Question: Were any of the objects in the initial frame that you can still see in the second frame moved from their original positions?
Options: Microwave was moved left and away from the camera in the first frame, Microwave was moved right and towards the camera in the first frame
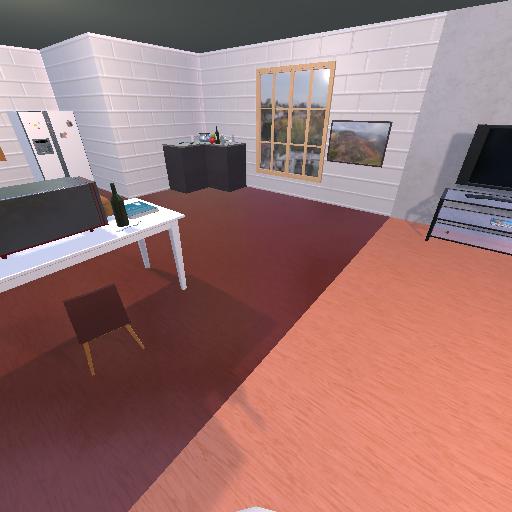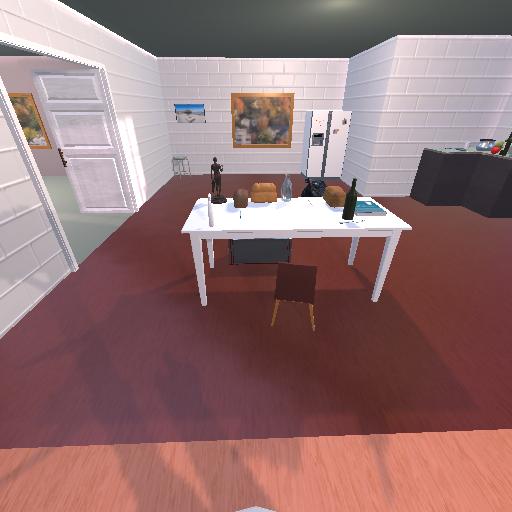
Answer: Microwave was moved left and away from the camera in the first frame